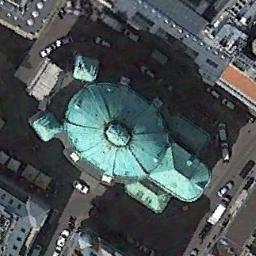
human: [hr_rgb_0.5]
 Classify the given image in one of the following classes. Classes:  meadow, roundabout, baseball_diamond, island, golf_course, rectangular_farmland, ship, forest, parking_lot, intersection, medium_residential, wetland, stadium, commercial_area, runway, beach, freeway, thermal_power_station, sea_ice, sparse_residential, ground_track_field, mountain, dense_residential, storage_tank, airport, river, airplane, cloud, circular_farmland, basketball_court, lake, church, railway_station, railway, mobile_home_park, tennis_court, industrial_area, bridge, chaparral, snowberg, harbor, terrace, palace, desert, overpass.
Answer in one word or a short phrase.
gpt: church